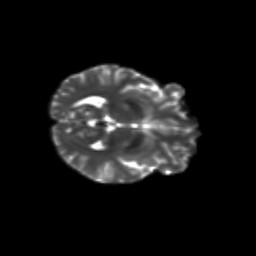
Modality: T2w
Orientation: axial
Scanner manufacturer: siemens
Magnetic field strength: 3 T
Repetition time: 9.2 s
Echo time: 0.084 s